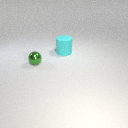
large cyan rubber cylinder behind small green metal sphere